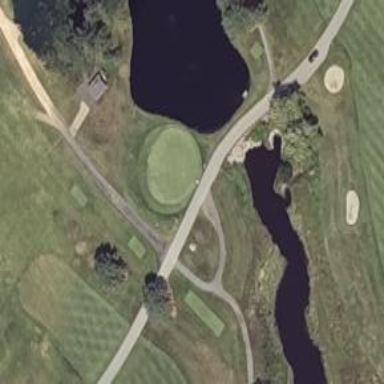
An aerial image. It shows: Path for both roads and golfers.